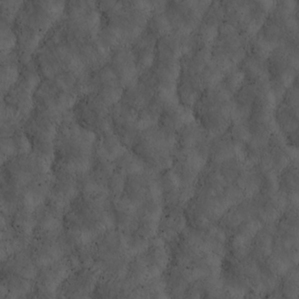
Label: non_frost